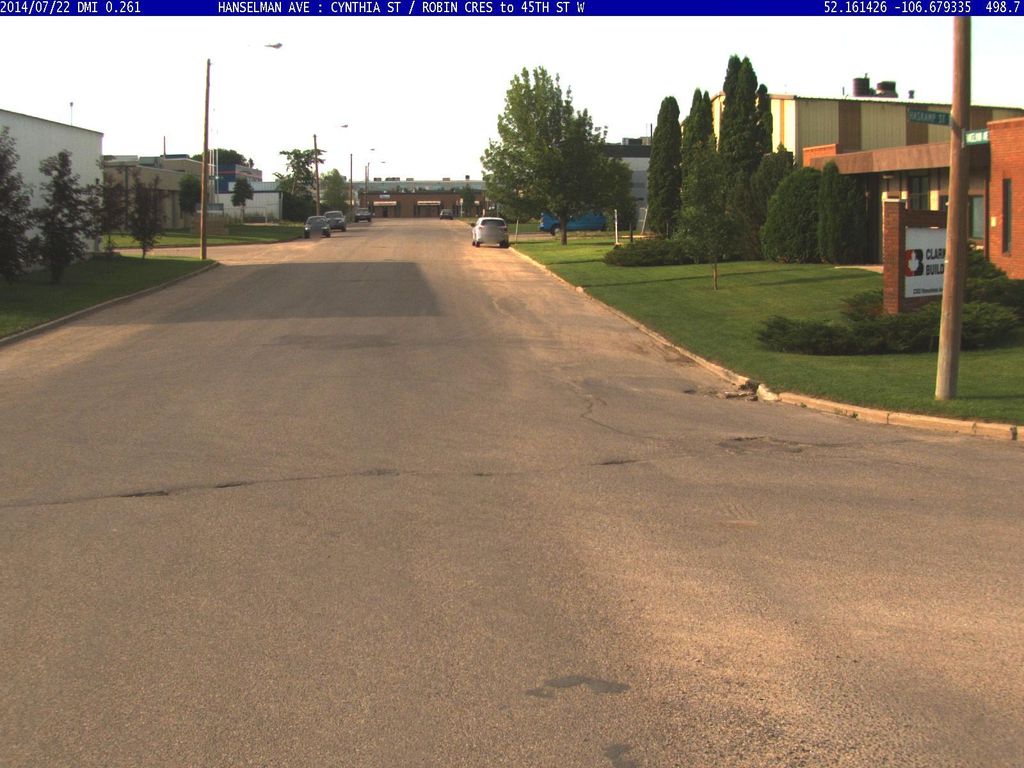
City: saskatoon